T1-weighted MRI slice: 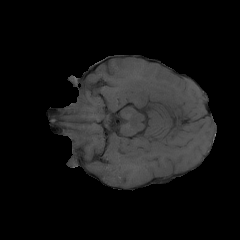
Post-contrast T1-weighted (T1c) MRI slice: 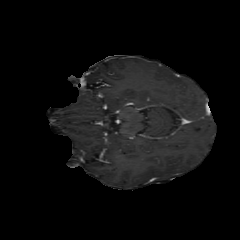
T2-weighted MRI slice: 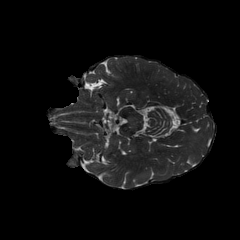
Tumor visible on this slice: no